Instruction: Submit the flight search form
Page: home
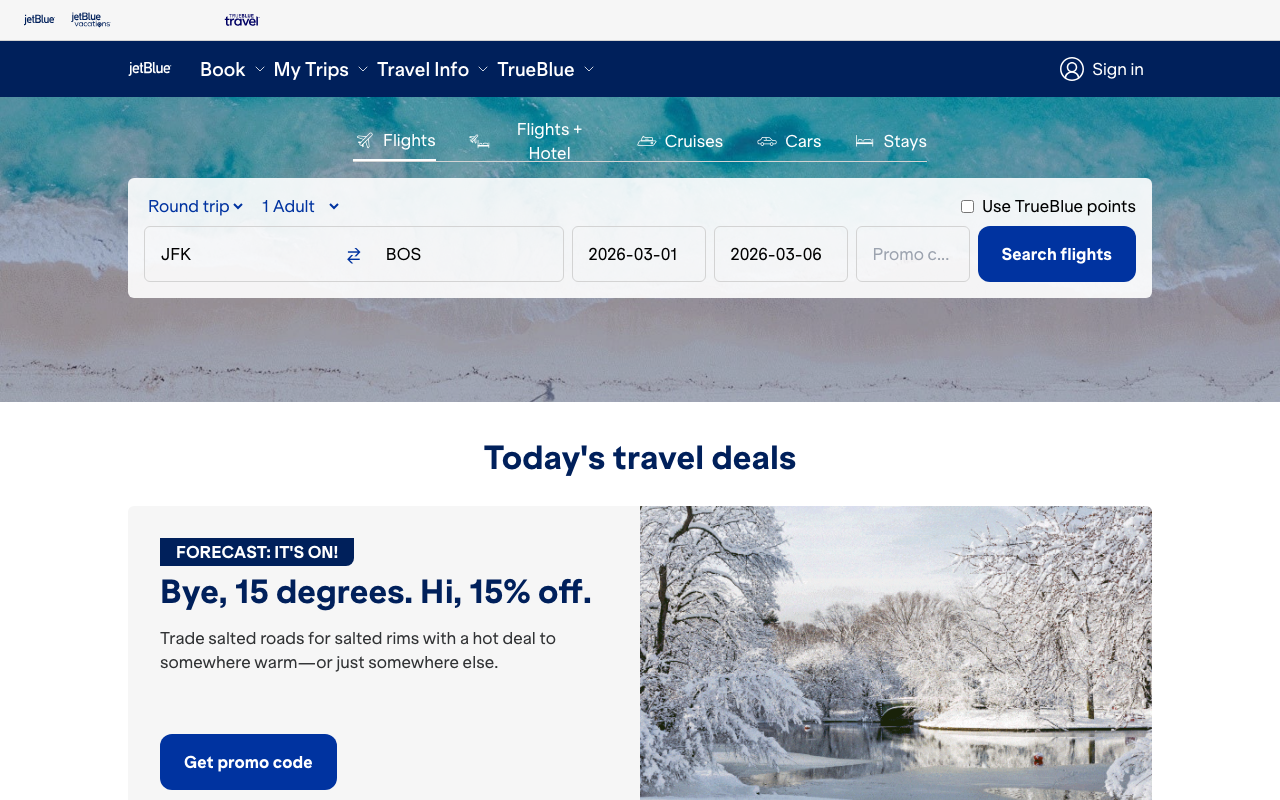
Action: click